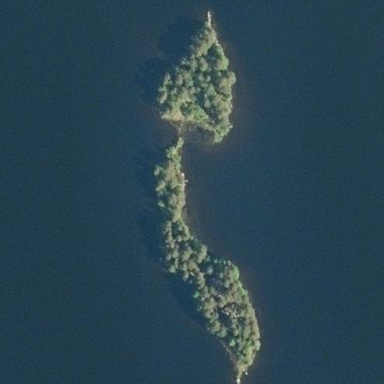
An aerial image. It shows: Image showing island.